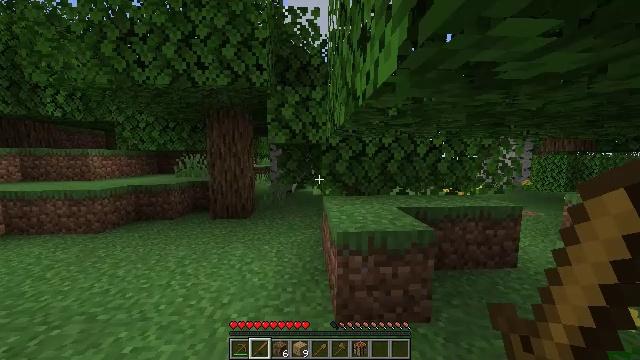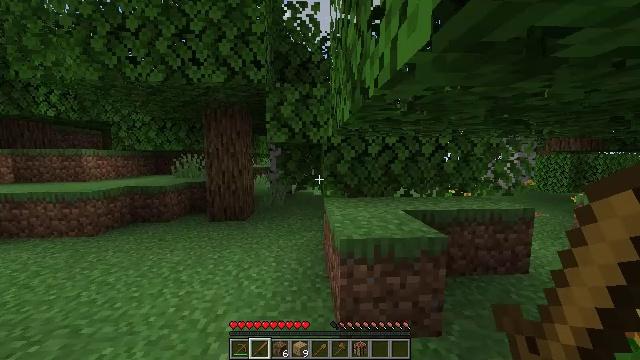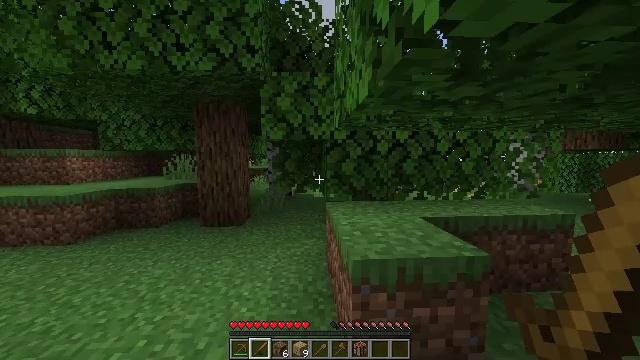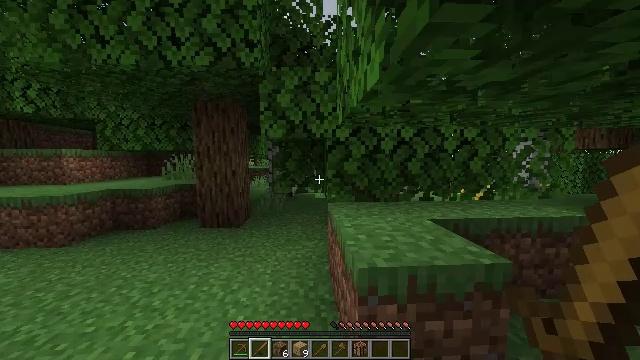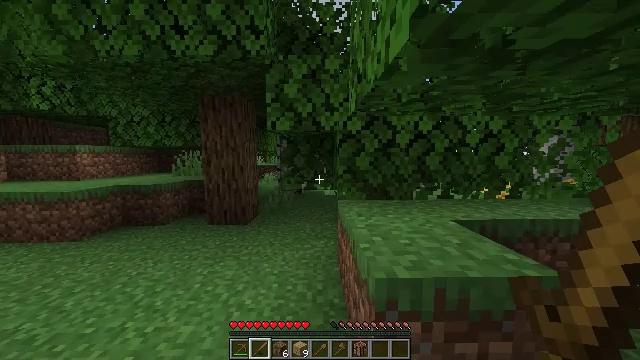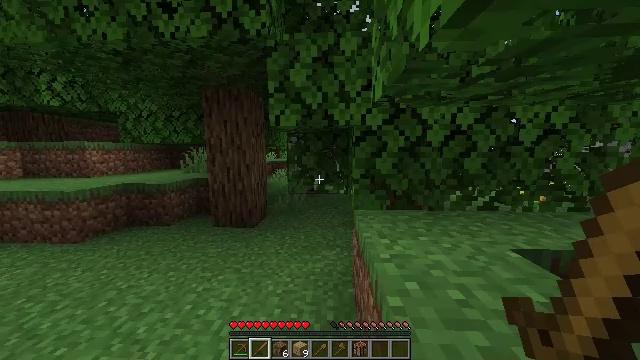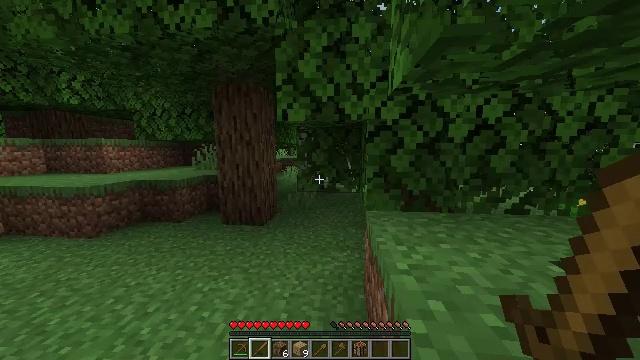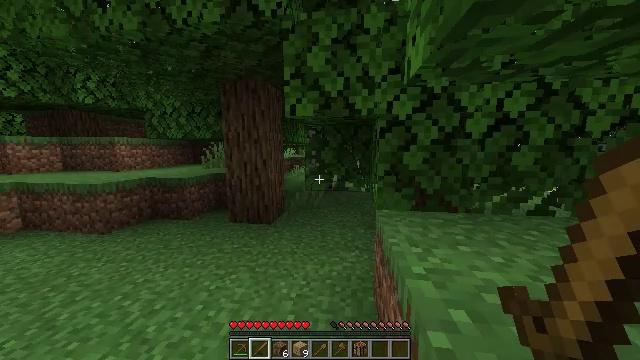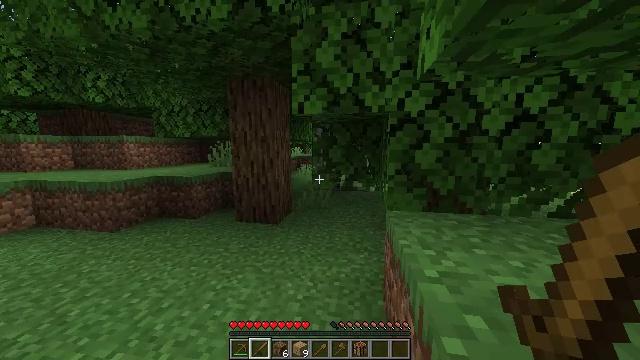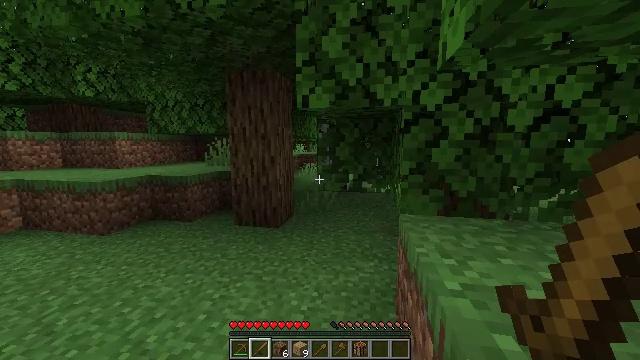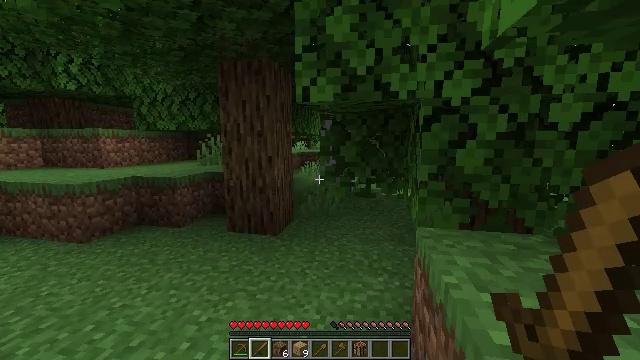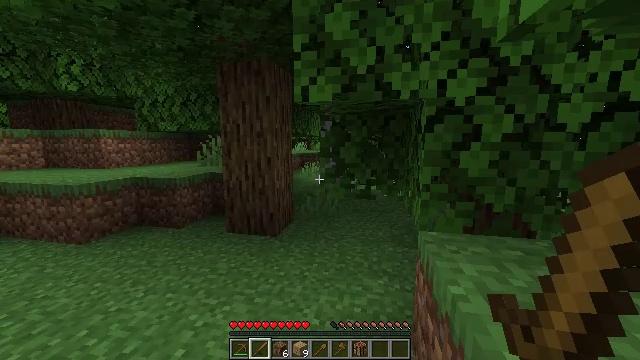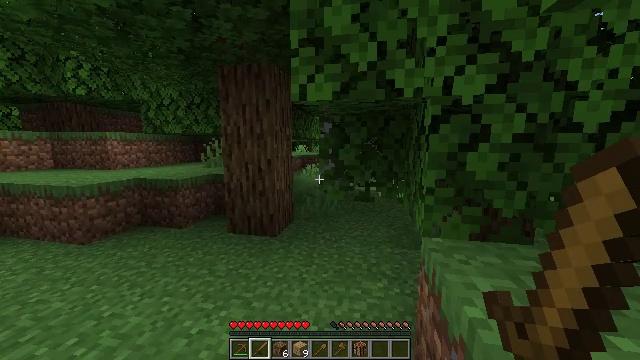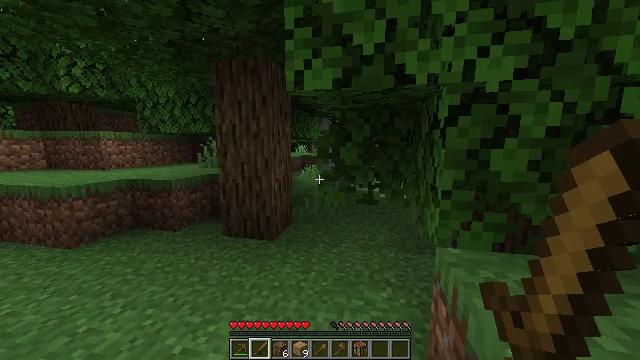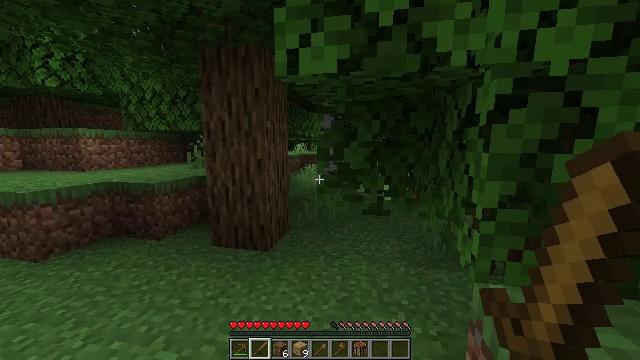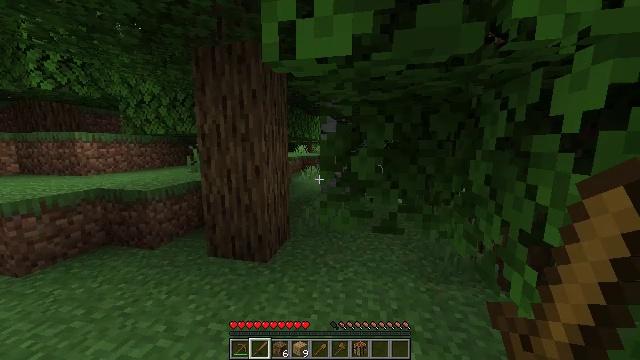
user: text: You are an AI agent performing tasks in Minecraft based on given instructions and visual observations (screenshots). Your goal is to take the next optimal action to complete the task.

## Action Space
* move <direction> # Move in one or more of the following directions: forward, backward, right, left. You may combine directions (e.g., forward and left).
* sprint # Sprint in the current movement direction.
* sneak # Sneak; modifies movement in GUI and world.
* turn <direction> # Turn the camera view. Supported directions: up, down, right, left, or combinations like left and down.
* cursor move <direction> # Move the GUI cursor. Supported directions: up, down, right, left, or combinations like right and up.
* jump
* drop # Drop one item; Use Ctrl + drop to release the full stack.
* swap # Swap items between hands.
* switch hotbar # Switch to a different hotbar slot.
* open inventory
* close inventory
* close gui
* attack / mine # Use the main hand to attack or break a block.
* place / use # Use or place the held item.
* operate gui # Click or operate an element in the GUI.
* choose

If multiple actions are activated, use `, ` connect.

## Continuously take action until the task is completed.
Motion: motion action
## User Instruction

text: Collect dirt by holding left button.
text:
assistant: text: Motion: move forward, sprint
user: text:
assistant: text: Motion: move forward, sprint
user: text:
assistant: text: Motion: move forward, sprint
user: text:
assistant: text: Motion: move forward, sprint, turn left
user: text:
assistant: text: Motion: move forward, sprint, turn left and down
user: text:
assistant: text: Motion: move forward, sprint, turn left
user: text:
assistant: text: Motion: move forward, sprint, turn left
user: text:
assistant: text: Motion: move forward, sprint, turn left
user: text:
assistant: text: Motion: move forward, sprint, turn left
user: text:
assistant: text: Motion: move forward, sprint
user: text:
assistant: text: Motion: move forward, sprint
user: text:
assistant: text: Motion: move forward, sprint
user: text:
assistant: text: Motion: move forward, sprint
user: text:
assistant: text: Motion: move forward, sprint
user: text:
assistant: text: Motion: move forward, sprint
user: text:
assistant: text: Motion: move forward, sprint
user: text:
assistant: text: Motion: move forward, sprint
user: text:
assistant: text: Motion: move forward, sprint
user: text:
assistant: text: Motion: move forward, sprint
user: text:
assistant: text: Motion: move forward, sprint, turn left
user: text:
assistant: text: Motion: move forward, sprint, turn left
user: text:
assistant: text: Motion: move forward, sprint
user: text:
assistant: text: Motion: move forward, sprint
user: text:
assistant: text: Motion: move forward, sprint
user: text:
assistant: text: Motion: move forward, sprint, turn right
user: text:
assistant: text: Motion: move forward, sprint, turn right
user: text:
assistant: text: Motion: move forward, sprint, turn right
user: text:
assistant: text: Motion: move forward, sprint, turn right
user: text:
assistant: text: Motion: move forward, sprint, turn right
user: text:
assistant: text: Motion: move forward, sprint, turn right